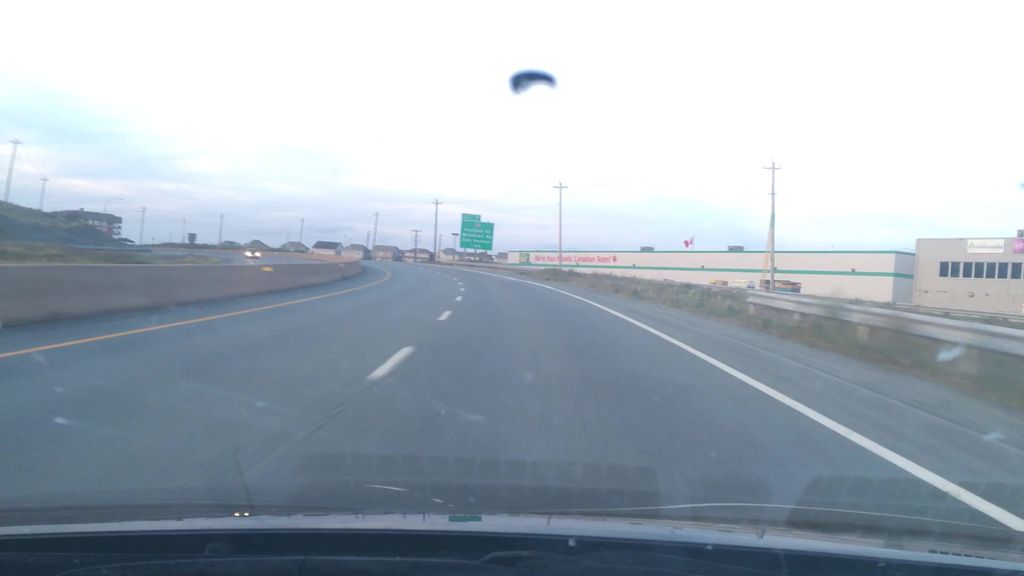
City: halifax